Brain MRI, t1w sequence, axial 2D slice.
Patient: age 30, sex M, weight 78 kg, height 1.78 m
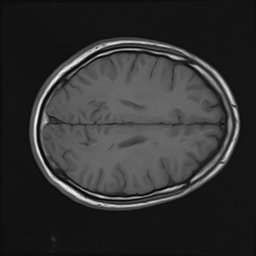